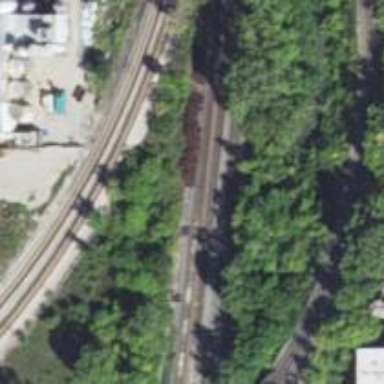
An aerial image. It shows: Railway siding with rails.